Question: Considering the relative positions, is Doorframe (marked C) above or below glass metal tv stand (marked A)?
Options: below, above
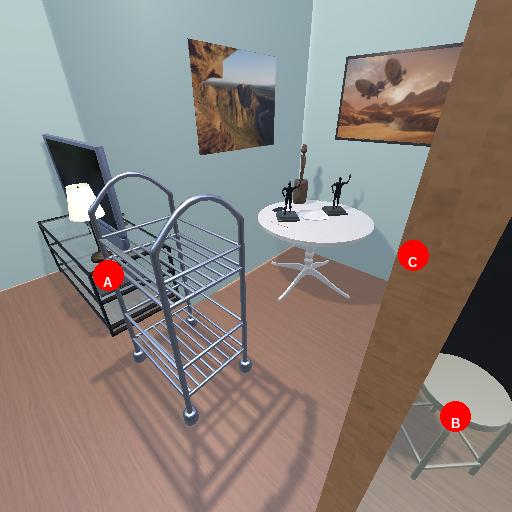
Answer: below